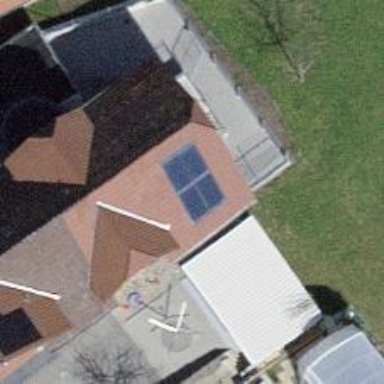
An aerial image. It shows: Solar photovoltaic panel generator.